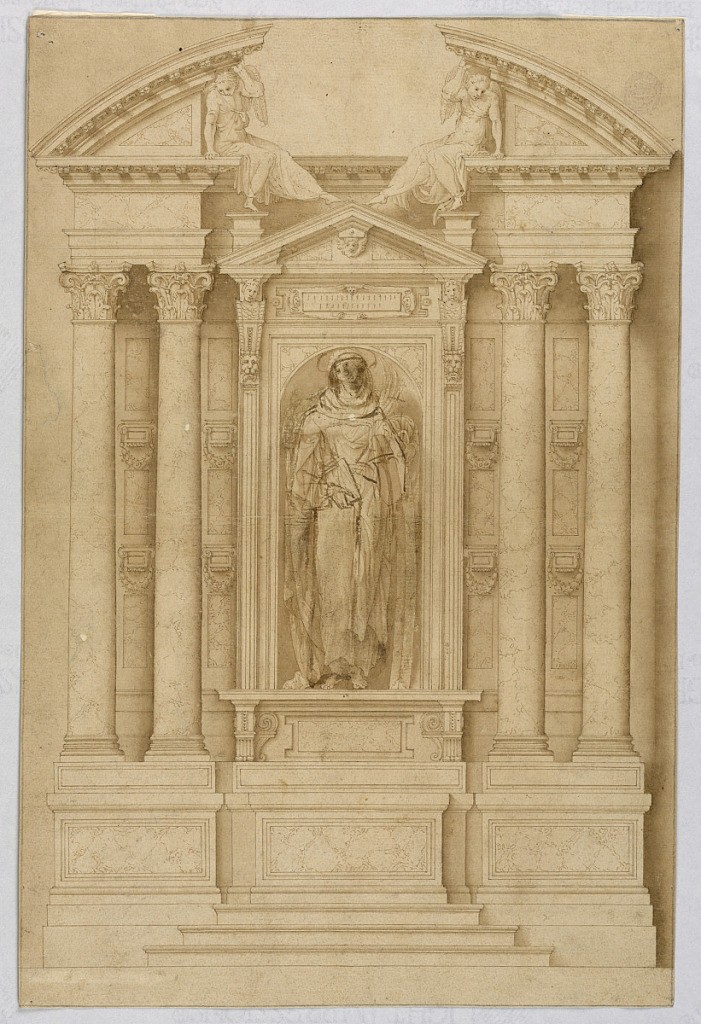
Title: Project: The elevation of an altar
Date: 1575–1600
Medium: Black chalk, pen, ink, brush and bistre on paper
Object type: Drawing
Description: Vertical composition with the elevation of an altar. Three steps lead to the mensa in the center of a dado. A niche with triangular pediment forms the central part of the retable. A statue stands inside the niche which has been changed by overdrawing into what seems to be St. Clara. The niche is flanked by pairs of columns and panels that are decorated by rows of three oblongs and two brackets. At the top there is an entablature and the cornices of a broken pediment. The inner corners are supported by two angels seated on the entablature.